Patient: sex M, age 79
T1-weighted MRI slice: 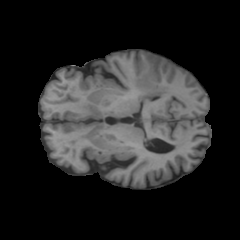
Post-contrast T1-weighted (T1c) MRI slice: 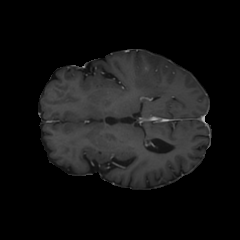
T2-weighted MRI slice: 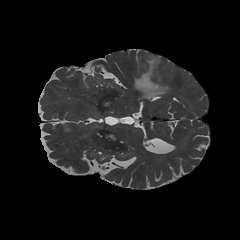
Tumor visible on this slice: yes
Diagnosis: Glioblastoma, IDH-wildtype
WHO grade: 4